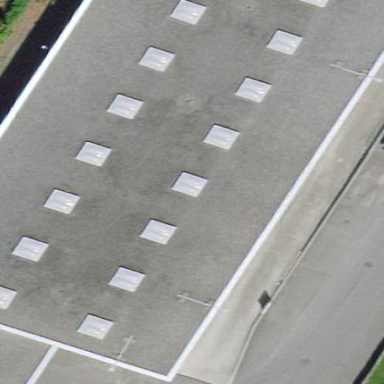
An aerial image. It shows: Industrial building.